Question: I want to put the text of a radio button on the left not on the right
I found this solution
'''
<RadioGroup
android:id="@+id/radios"
android:layout_width="fill_parent"
android:layout_height="wrap_content"
android:layout_alignParentLeft="true"
android:layout_gravity="right"
android:inputType="text"
android:orientation="vertical" >
<RadioButton
android:id="@+id/first"
android:layout_width="fill_parent"
android:layout_height="wrap_content"
android:layout_gravity="right"
android:background="@color/white"
android:button="@null"
android:drawablePadding="30dp"
android:drawableRight="@android:drawable/btn_radio"
android:text="first"
android:textColor="@color/Black"
android:textSize="20dip" />
<RadioButton
android:id="@+id/second"
android:layout_width="fill_parent"
android:layout_height="wrap_content"
android:background="@color/Black"
android:button="@null"
android:drawablePadding="30dp"
android:drawableRight="@android:drawable/btn_radio"
android:text="second"
android:textColor="@color/White"
android:textSize="20dp" />
<RadioButton
android:id="@+id/third"
android:layout_width="fill_parent"
android:layout_height="wrap_content"
android:background="@color/Maroon"
android:button="@null"
android:drawablePadding="30dp"
android:drawableRight="@android:drawable/btn_radio"
android:text="third"
android:textColor="@color/Vanilla"
android:textSize="20dp" />
</RadioGroup>
'''
but the problem is that the text gravity will be at the left what I want is to put it to right because i'm writing Arabic words

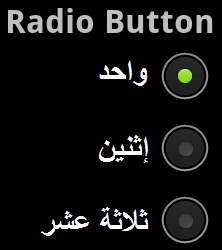
Answer: Add 'android:gravity="right"' in each 'RadioButton' as follow..
'''
<RadioGroup
android:id="@+id/radios"
android:layout_width="fill_parent"
android:layout_height="wrap_content"
android:layout_alignParentLeft="true"
android:layout_gravity="right"
android:inputType="text"
android:orientation="vertical" >
<RadioButton
android:id="@+id/first"
android:layout_width="fill_parent"
android:layout_height="wrap_content"
android:layout_gravity="right"
android:background="@color/white"
android:button="@null"
android:drawablePadding="30dp"
android:drawableRight="@android:drawable/btn_radio"
android:text="first"
android:textColor="@color/Black"
android:textSize="20dip"
android:gravity="right"/>
<RadioButton
android:id="@+id/second"
android:layout_width="fill_parent"
android:layout_height="wrap_content"
android:background="@color/Black"
android:button="@null"
android:drawablePadding="30dp"
android:drawableRight="@android:drawable/btn_radio"
android:text="second"
android:textColor="@color/White"
android:textSize="20dp"
android:gravity="right"/>
<RadioButton
android:id="@+id/third"
android:layout_width="fill_parent"
android:layout_height="wrap_content"
android:background="@color/Maroon"
android:button="@null"
android:drawablePadding="30dp"
android:drawableRight="@android:drawable/btn_radio"
android:text="third"
android:textColor="@color/Vanilla"
android:textSize="20dp"
android:gravity="right" />
</RadioGroup>
'''